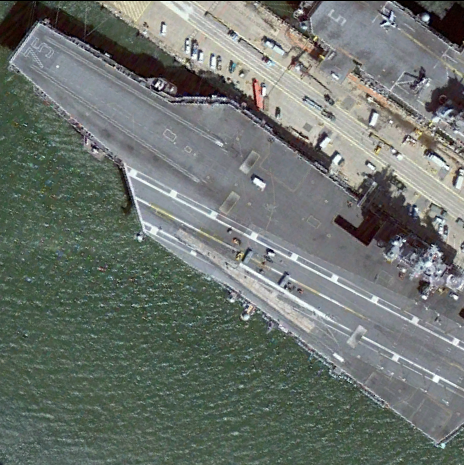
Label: Nimitz-class_aircraft_carrier